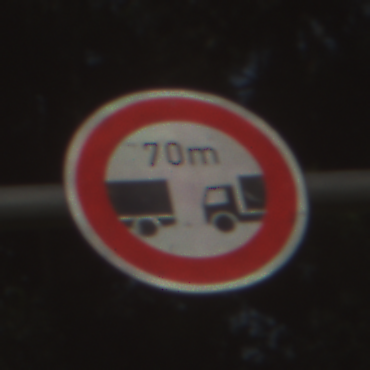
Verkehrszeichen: VerbotUnterschreitenMindestabstand
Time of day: MorningAfternoon
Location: Outdoor (Nature)
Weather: Clear
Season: NotSpecified
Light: Natural